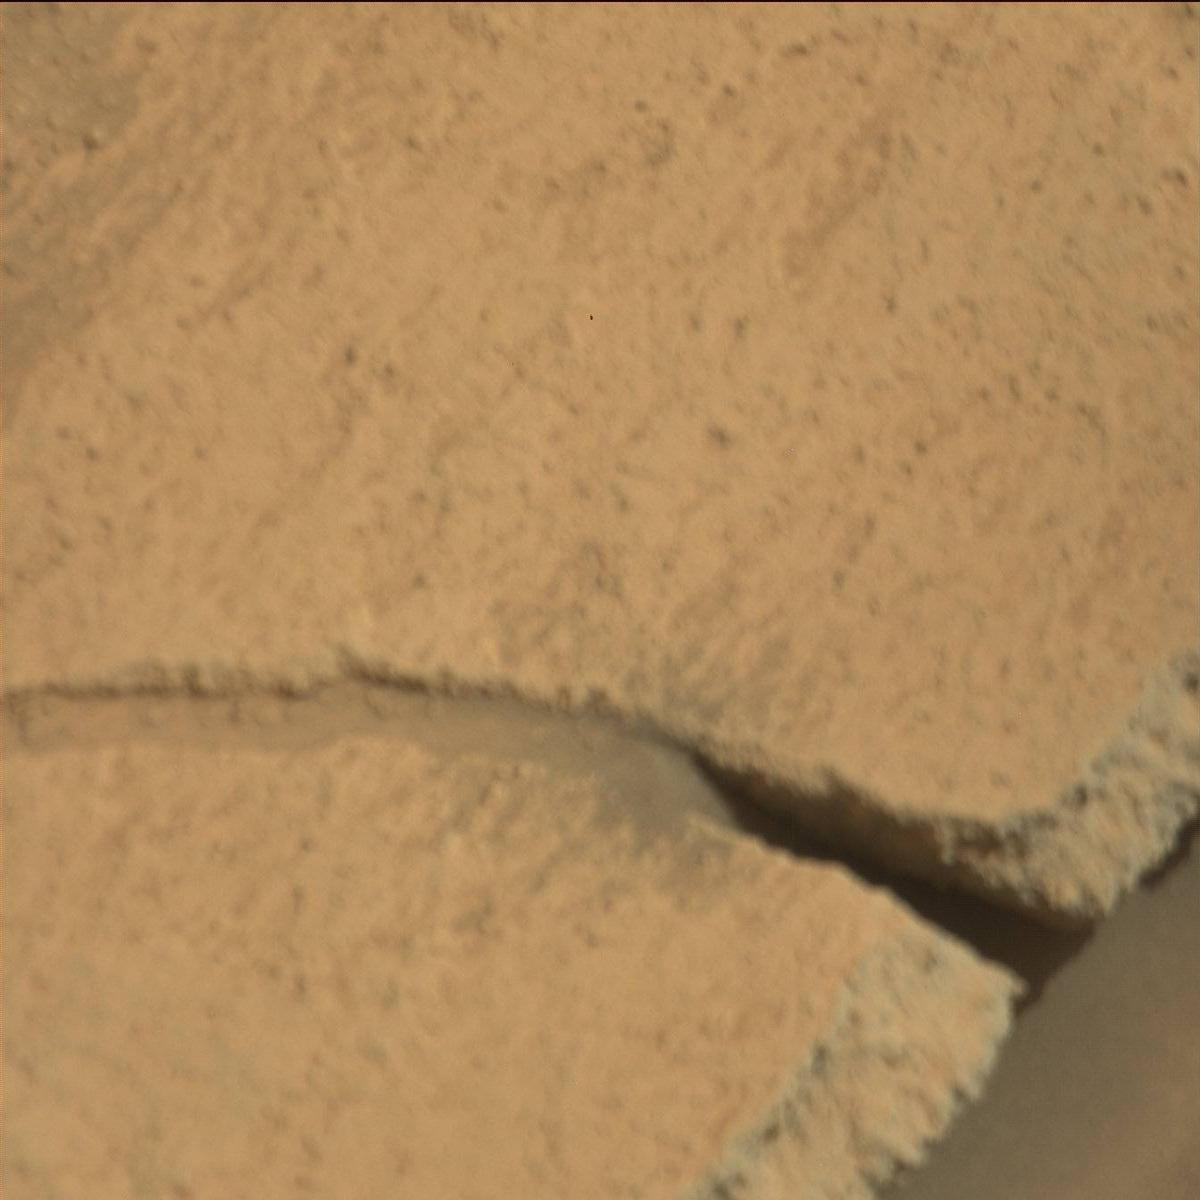
Terrain classes present: Bedrock, Sand / Soil